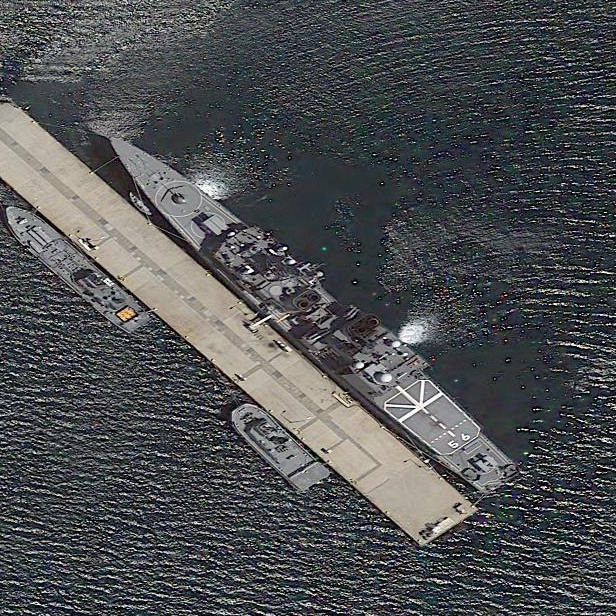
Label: cruiser